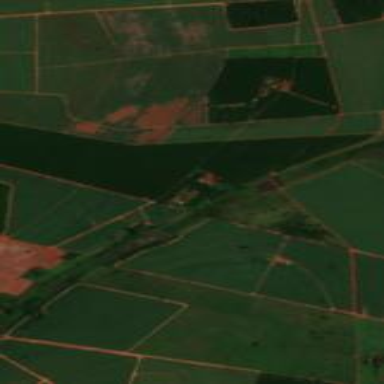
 which is harvested to produce sugar cane."